Chest X-ray:
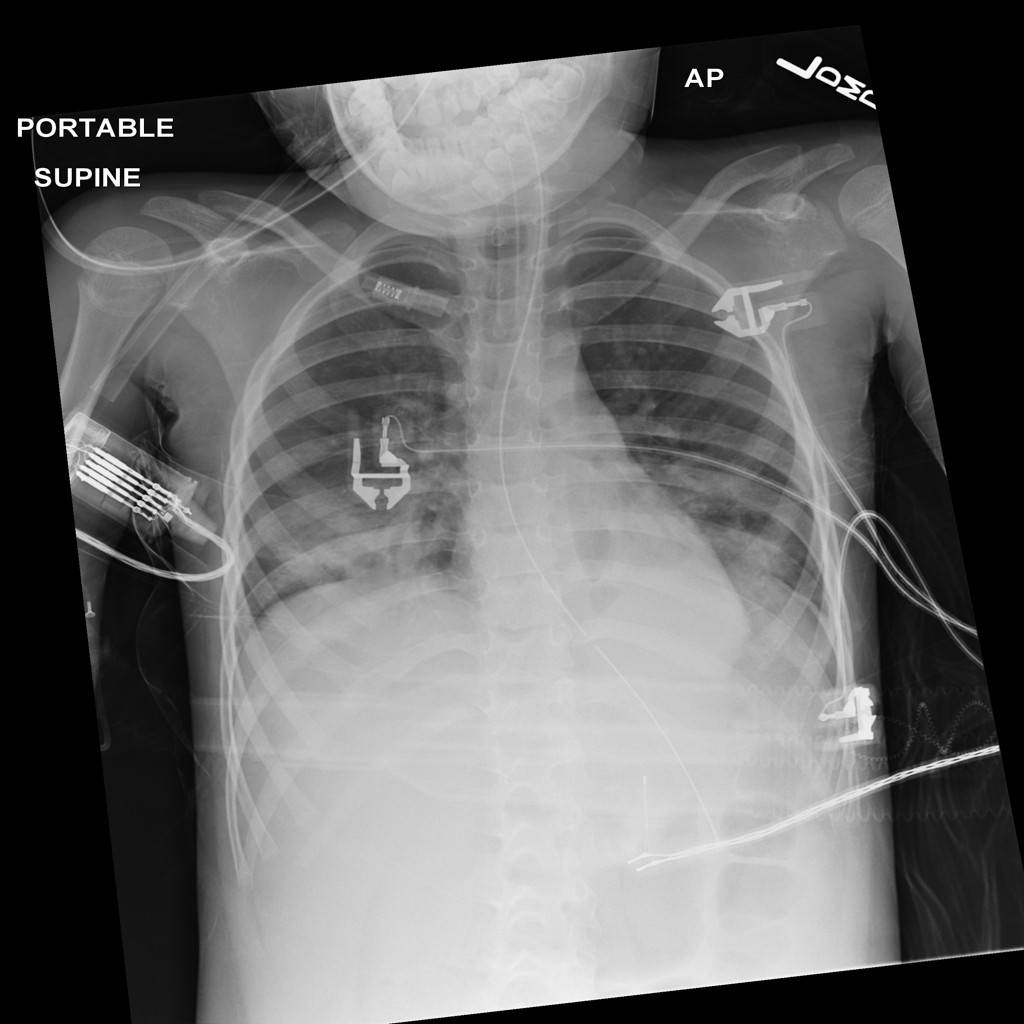
Findings: Consolidation, Effusion
No abnormal finding: no